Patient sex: F
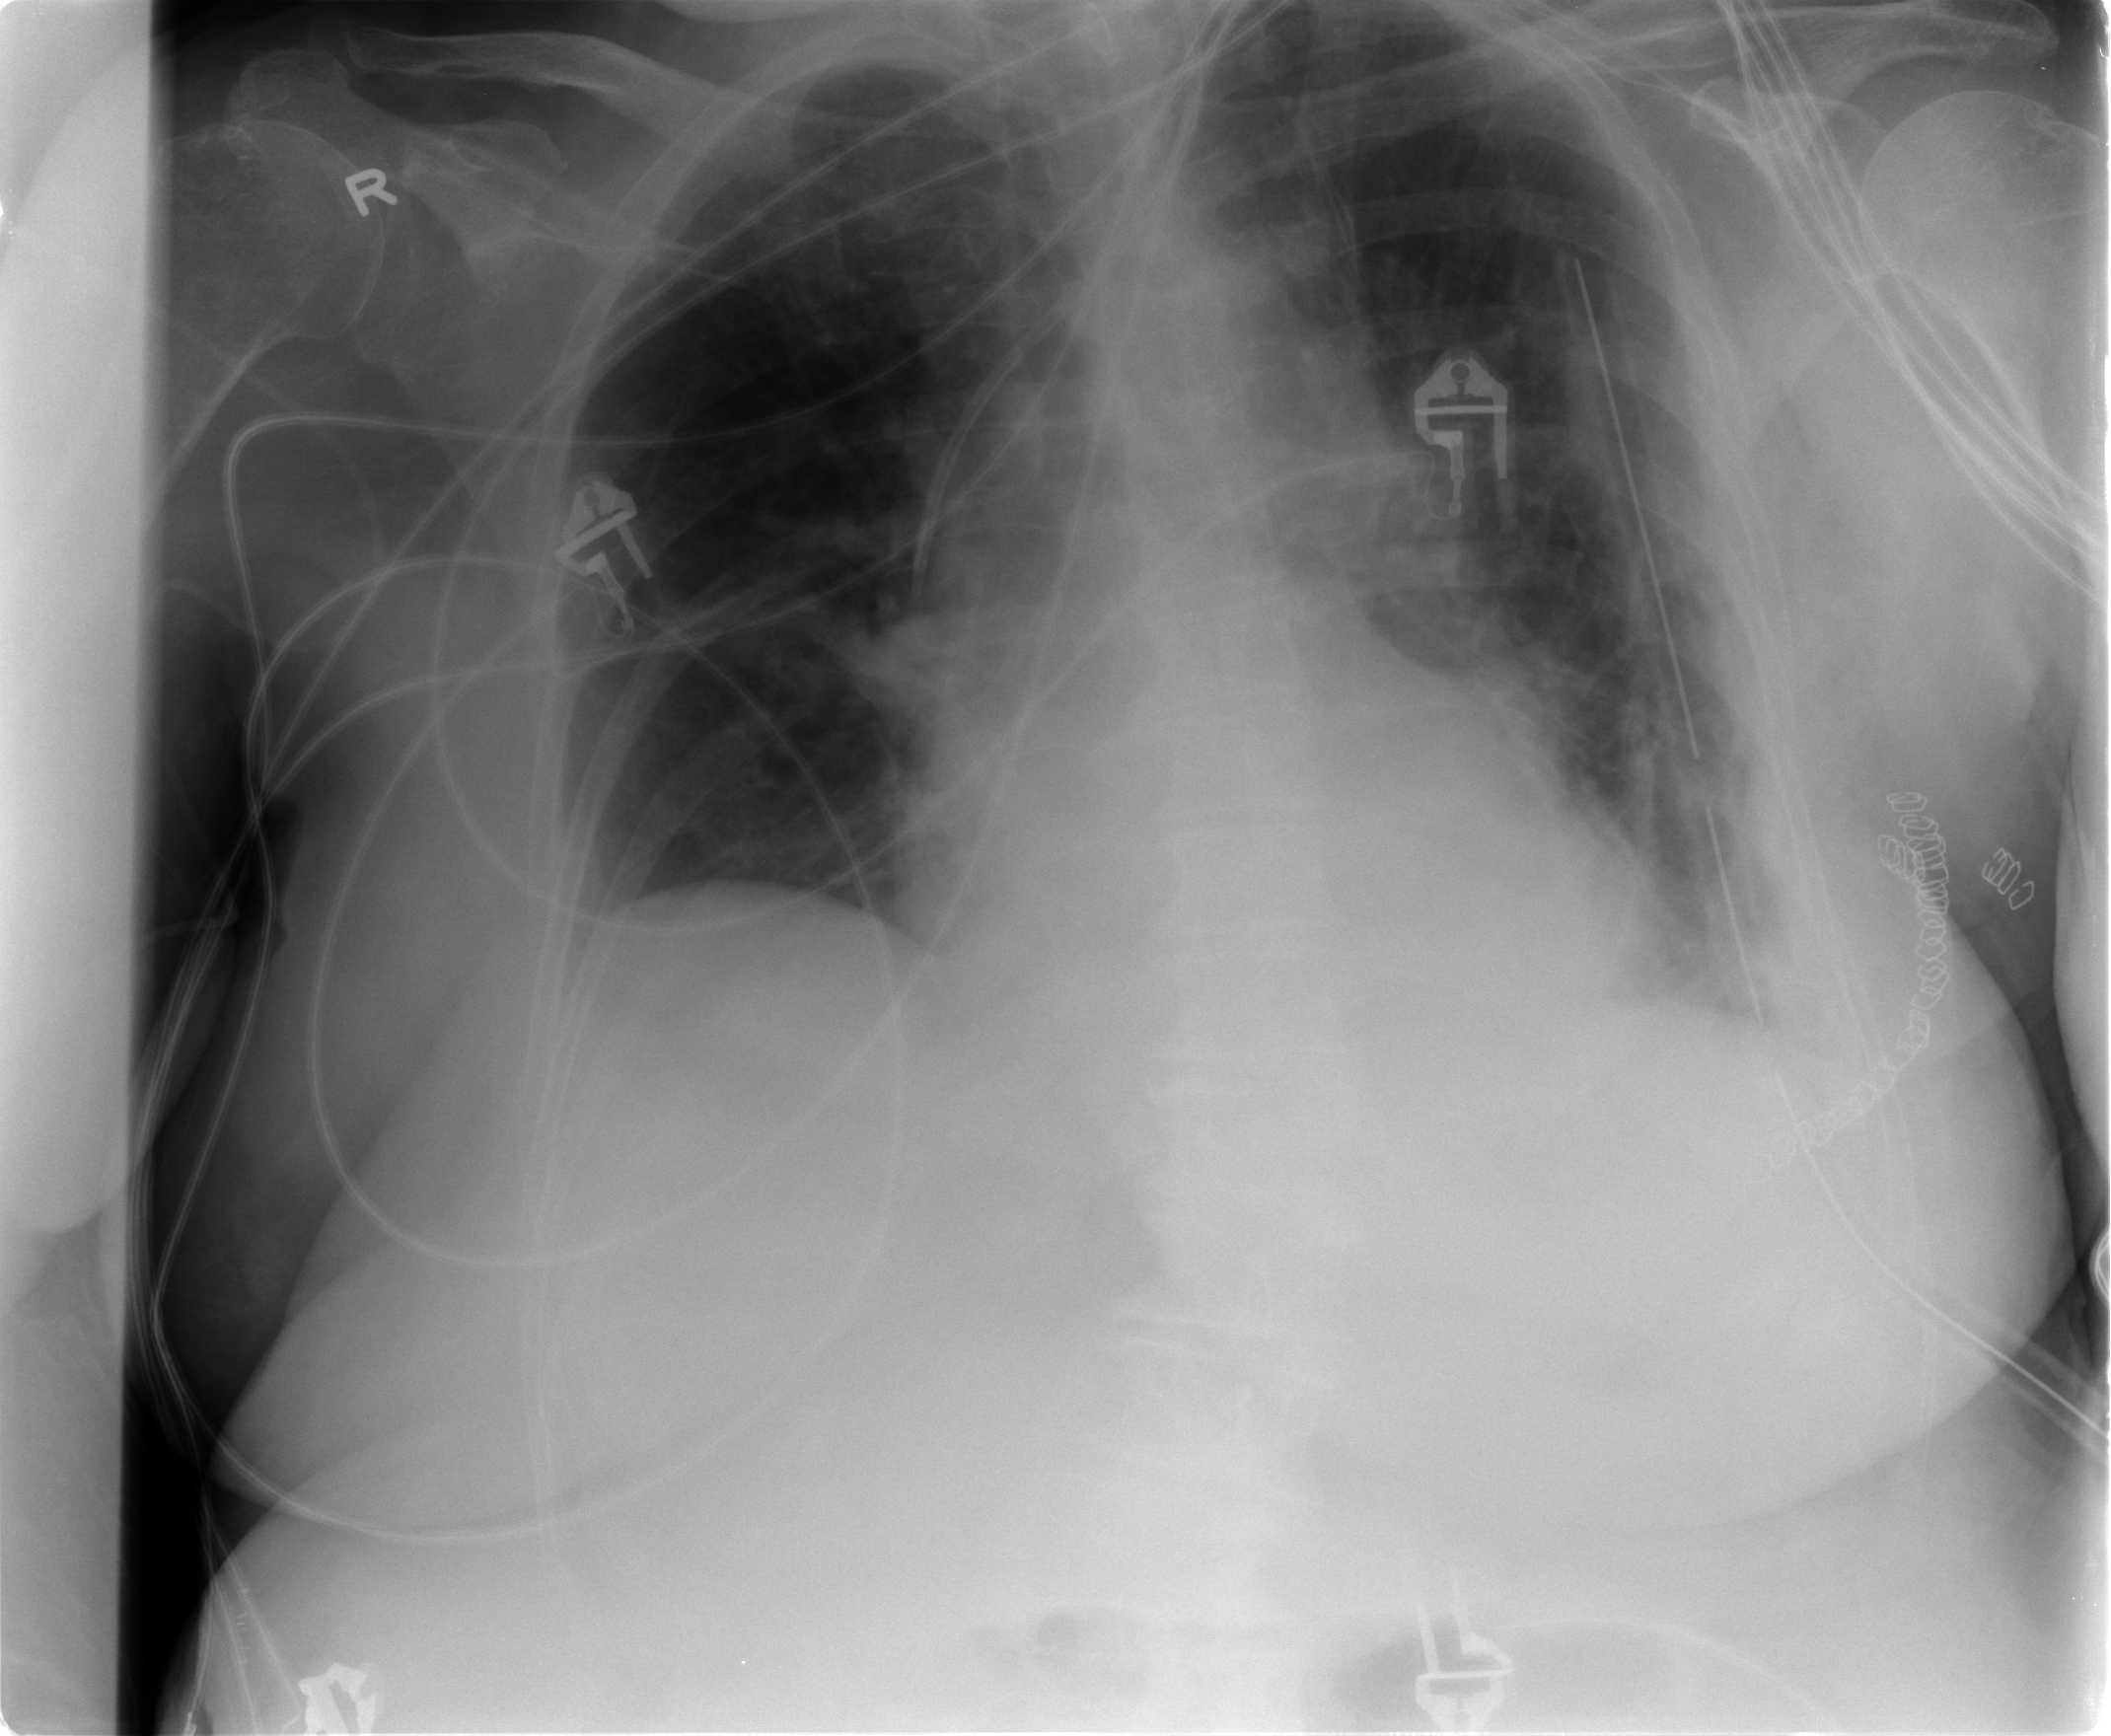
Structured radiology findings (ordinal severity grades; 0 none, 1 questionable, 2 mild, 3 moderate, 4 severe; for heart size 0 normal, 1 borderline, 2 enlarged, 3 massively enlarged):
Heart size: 1
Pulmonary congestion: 2
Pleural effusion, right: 0
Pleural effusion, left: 1
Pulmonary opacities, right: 0
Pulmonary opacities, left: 0
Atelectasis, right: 2
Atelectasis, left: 2